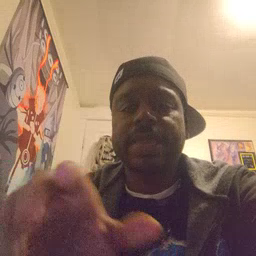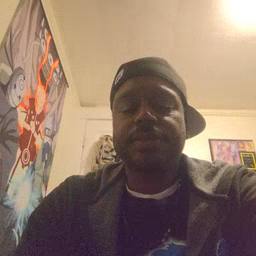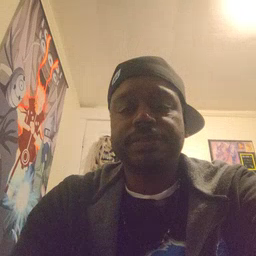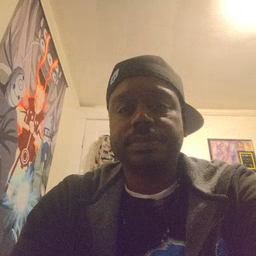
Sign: bad